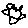
Label: flower